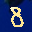
Label: 8